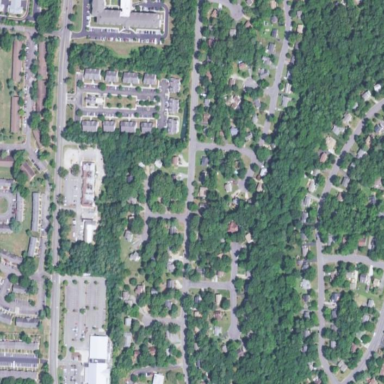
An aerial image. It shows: Residential area within neighborhood.